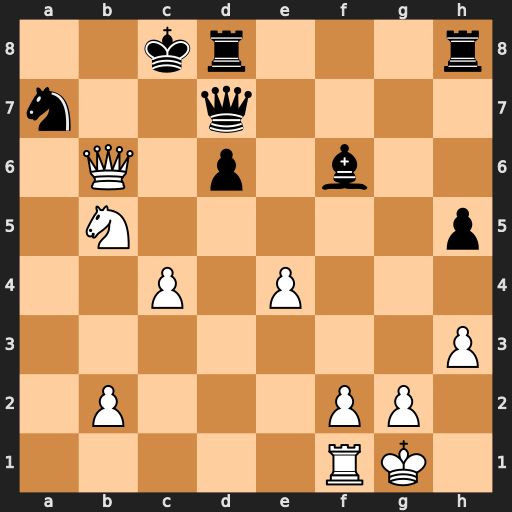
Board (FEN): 2kr3r/n2q4/1Q1p1b2/1N5p/2P1P3/7P/1P3PP1/5RK1
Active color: w
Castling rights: -
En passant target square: -
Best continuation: Nxa7+ Qxa7 Qxa7